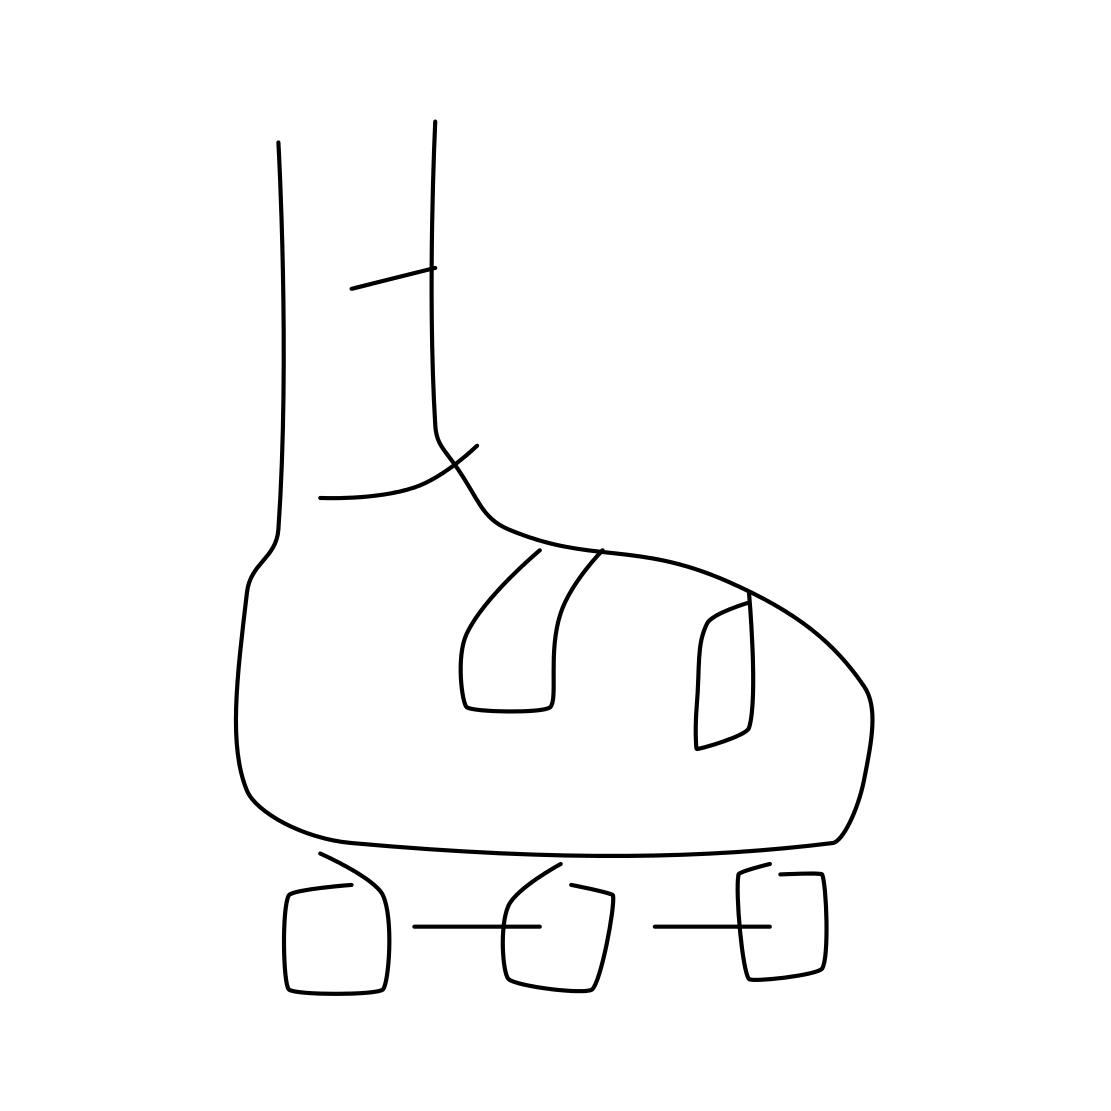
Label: rollerblades